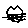
Label: cat